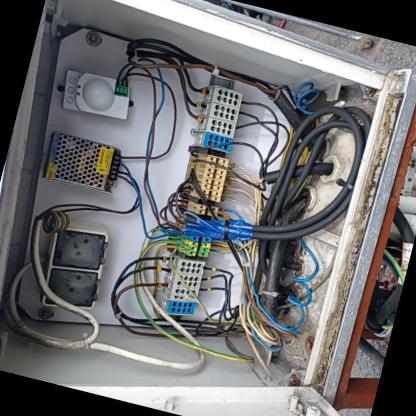
Klasa: inne